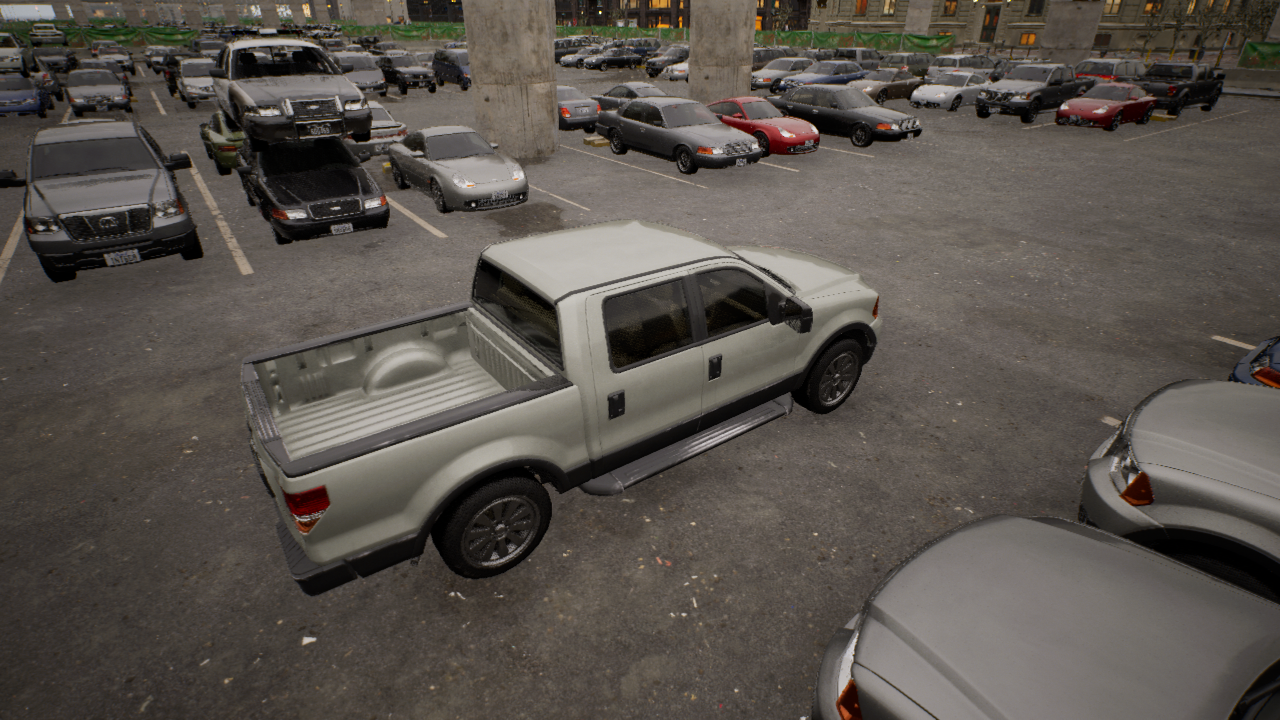
Venue: arterial
Lighting: golden hour
Vehicle rig: pickup